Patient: sex M, age 61
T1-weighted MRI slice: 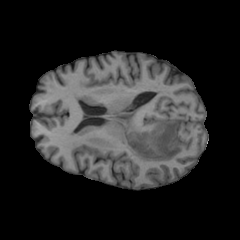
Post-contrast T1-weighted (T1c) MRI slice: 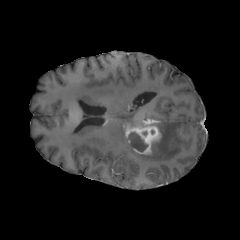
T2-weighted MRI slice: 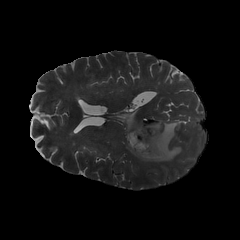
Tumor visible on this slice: yes
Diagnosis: Glioblastoma, IDH-wildtype
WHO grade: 4